Question: I am trying to plot histogram using "gnuplot". The code I used is as blow:
'''
#!/usr/bin/gnuplot
###PNG
set terminal pngcairo size 650,550 enhanced dash font "arial,10" #fontscale 1.20
set output "hb-maltoLyo12per.png"
set macro
labelFONT="font 'Arial,23'"
scaleFONT="font 'Arial,18'"
scaleFONT2="font 'Arial,13'"
set boxwidth 0.75 absolute
set style fill solid 1.00 border -1
set style histogram rowstacked
set style data histograms
set xtic rotate by -30 1000 nomirror @scaleFONT2 offset character -1, 0, 0
set ytics 100 nomirror @scaleFONT
set mxtics 2
set mytics 5
set ytics 2
set yrange [0:10]
set ylabel "Hydrogen Bond" @labelFONT
set xlabel ''
plot 'data_average_HB.dat' using 2 t "Inter-moleculear HB", '' using 3:xticlabels(1) t "Lipid to Solvent HB" with histogram
'''
Using the above code, I get a plot as I shown
The xtics labels (along x-axis) go hide below the graph. Each one is long phrase. I want them to appear to visible.
Is there anything missing in my code? How I can achieve this?
Many thanks in advance.
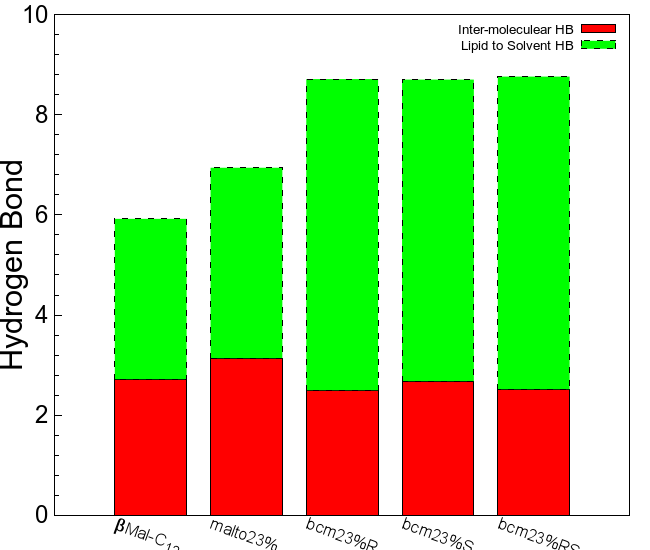
Answer: Gnuplot isn't very good at estimating the margins for special tic label formattings (e.g. long rotated labels). You can use 'set bmargin' to set the bottom margin manually.
Try using
'''
set bmargin 4
'''
which would use a bottom margin corresponding to 4 character heights of the choosen font. You'll proably need to adjust the '4' in your case.